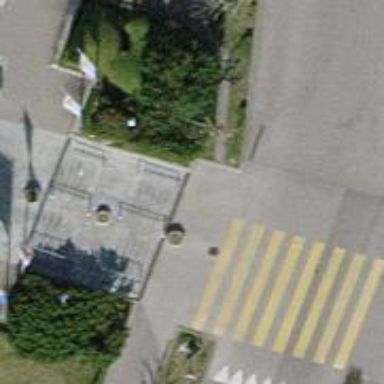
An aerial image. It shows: Path made of paving stones.